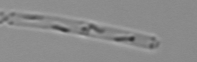
Label: Cerataulina_pelagica